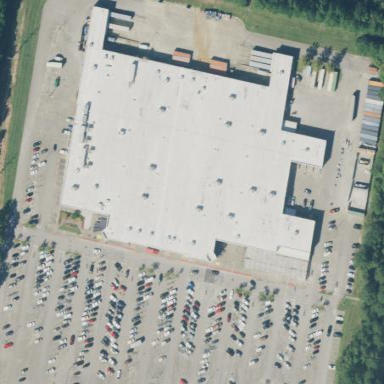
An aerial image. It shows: Retail building housing supermarket.